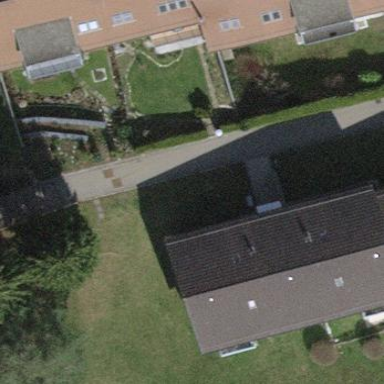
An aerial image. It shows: Gabled roof adorns the apartments building.